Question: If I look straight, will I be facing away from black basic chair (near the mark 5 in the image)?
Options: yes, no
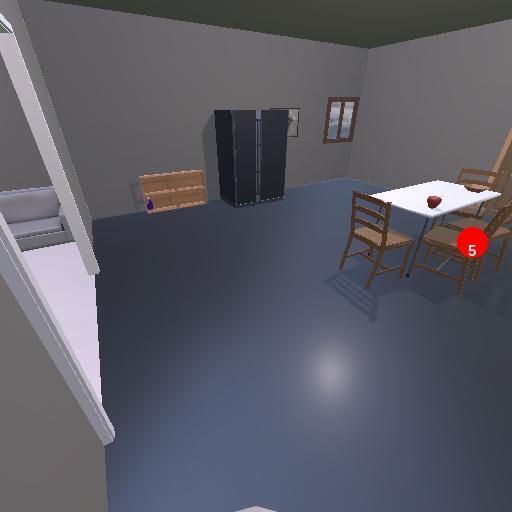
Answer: yes